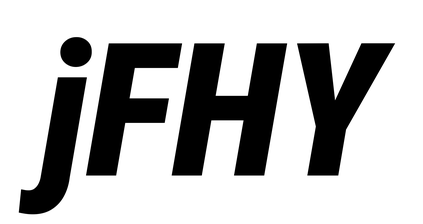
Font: Roboto-Italic_Condensed_Black_Italic